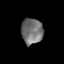
Tissue: prostate
Cell type: T cells
Senescence score: 0.2477
Nuclear area (px): 547
Mean DAPI intensity: 113.084